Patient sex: M
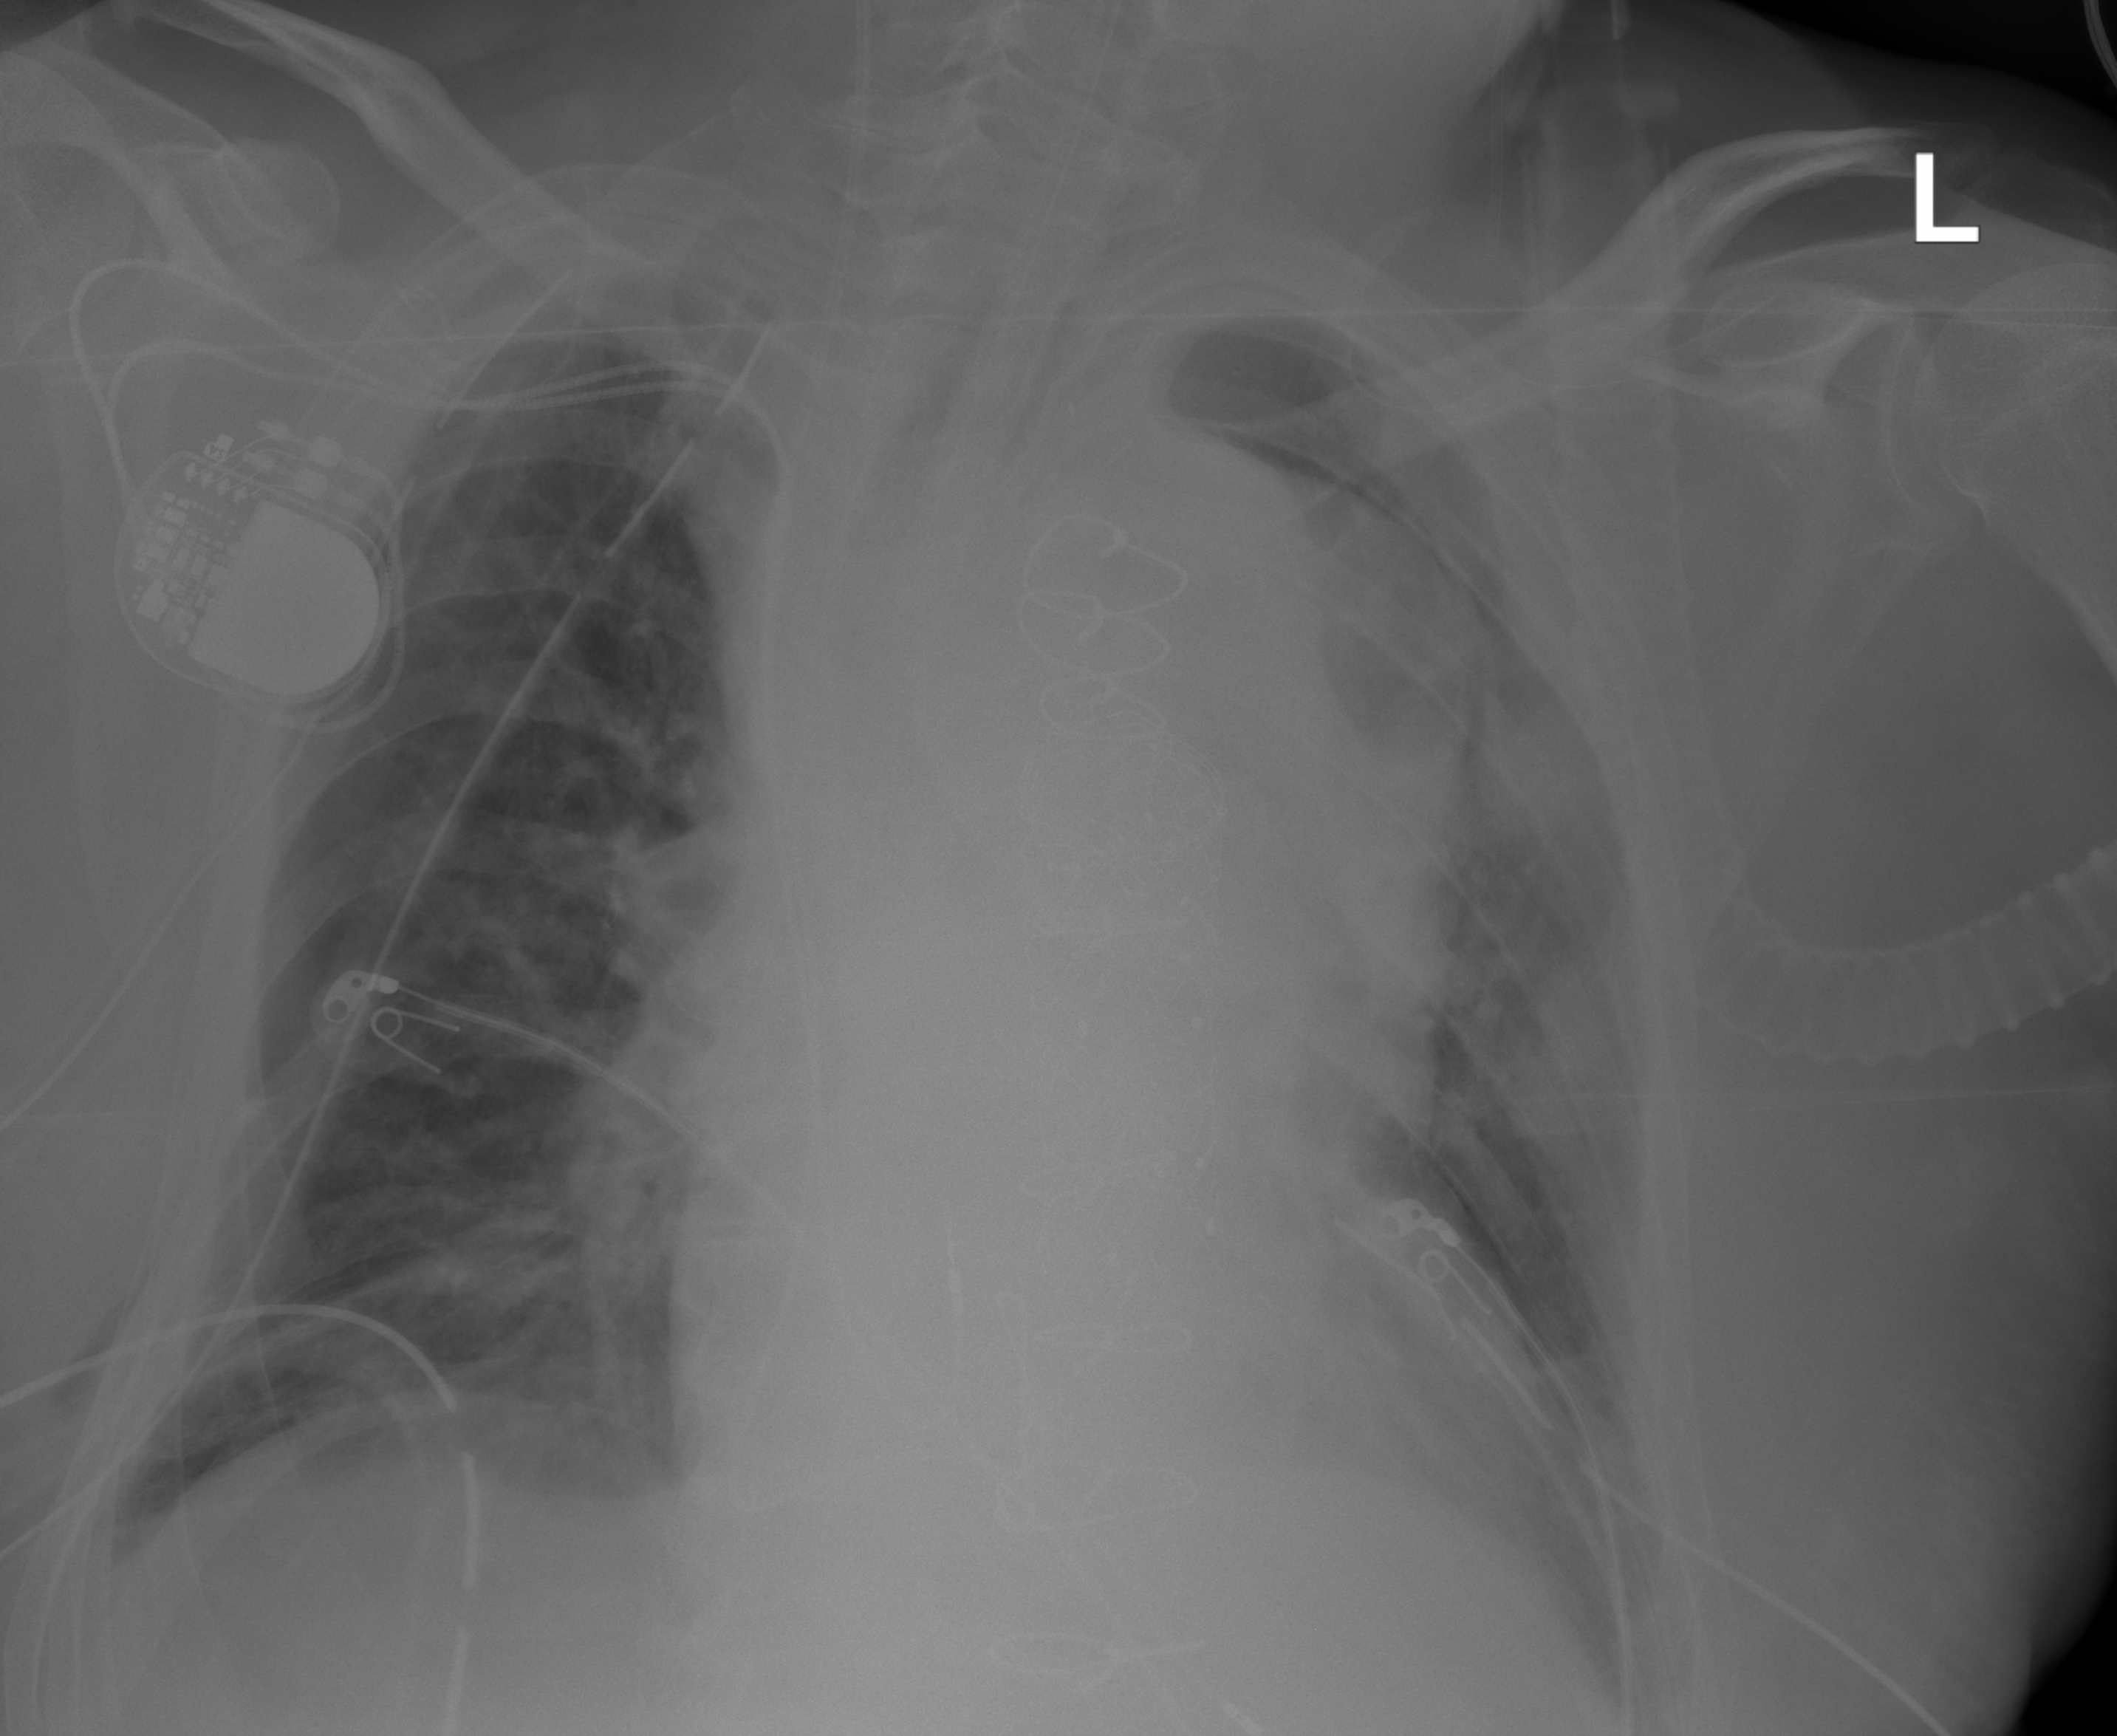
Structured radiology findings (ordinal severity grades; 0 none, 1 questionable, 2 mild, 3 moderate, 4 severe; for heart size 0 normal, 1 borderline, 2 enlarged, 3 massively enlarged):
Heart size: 2
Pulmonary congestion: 2
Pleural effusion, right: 1
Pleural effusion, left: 2
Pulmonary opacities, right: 2
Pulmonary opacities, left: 3
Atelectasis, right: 2
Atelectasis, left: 2